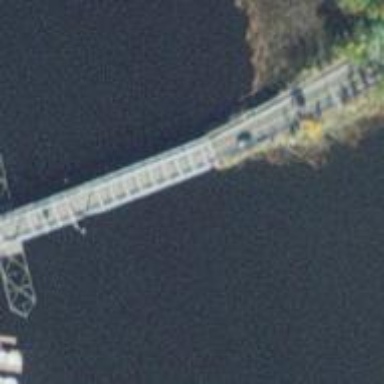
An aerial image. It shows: Secondary road with bridge.